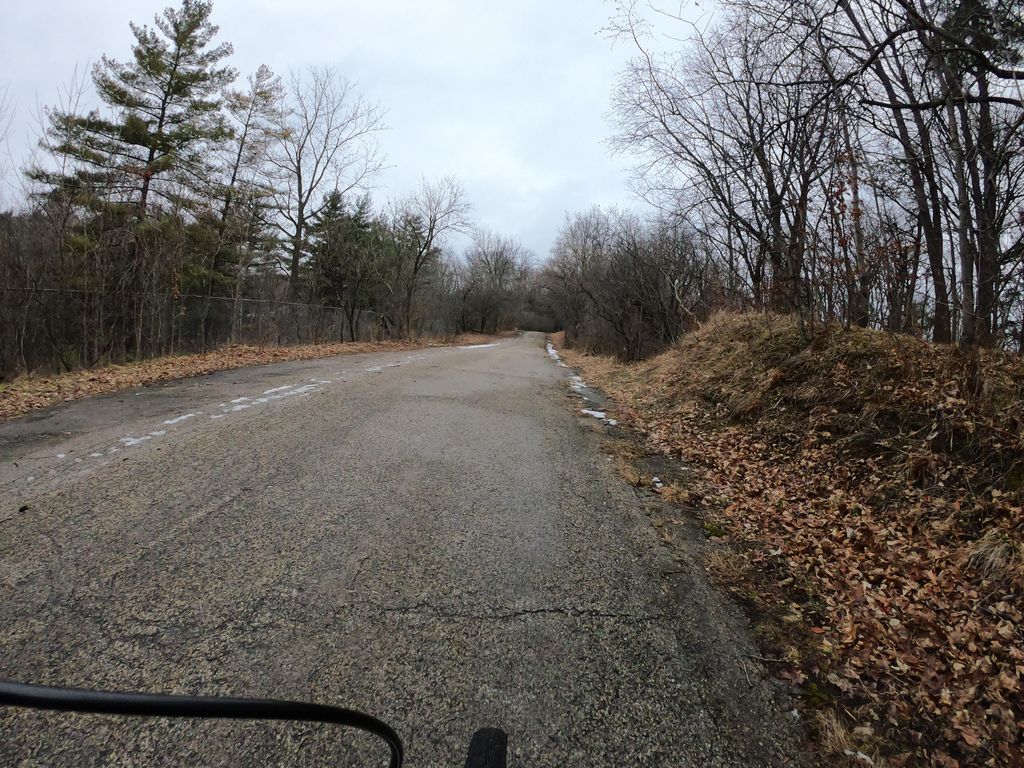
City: kitchener-waterloo